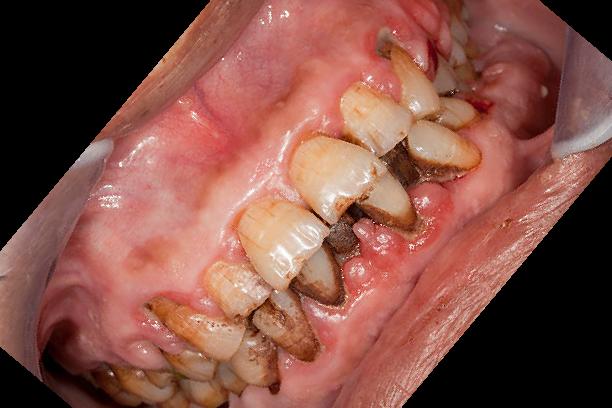
Condition: Calculus